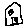
Label: house